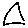
Label: triangle